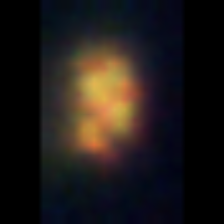
Taxon: Unknown_detritus
Group: Unknown